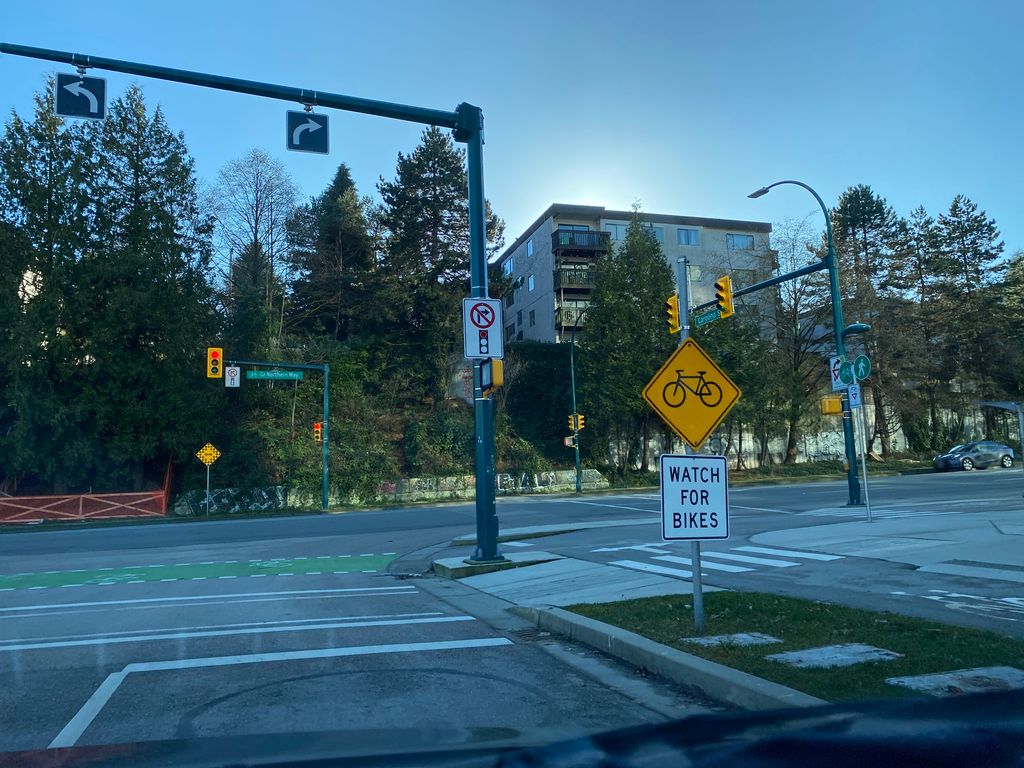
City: vancouver